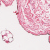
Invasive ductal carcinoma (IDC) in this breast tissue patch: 0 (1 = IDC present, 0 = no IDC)